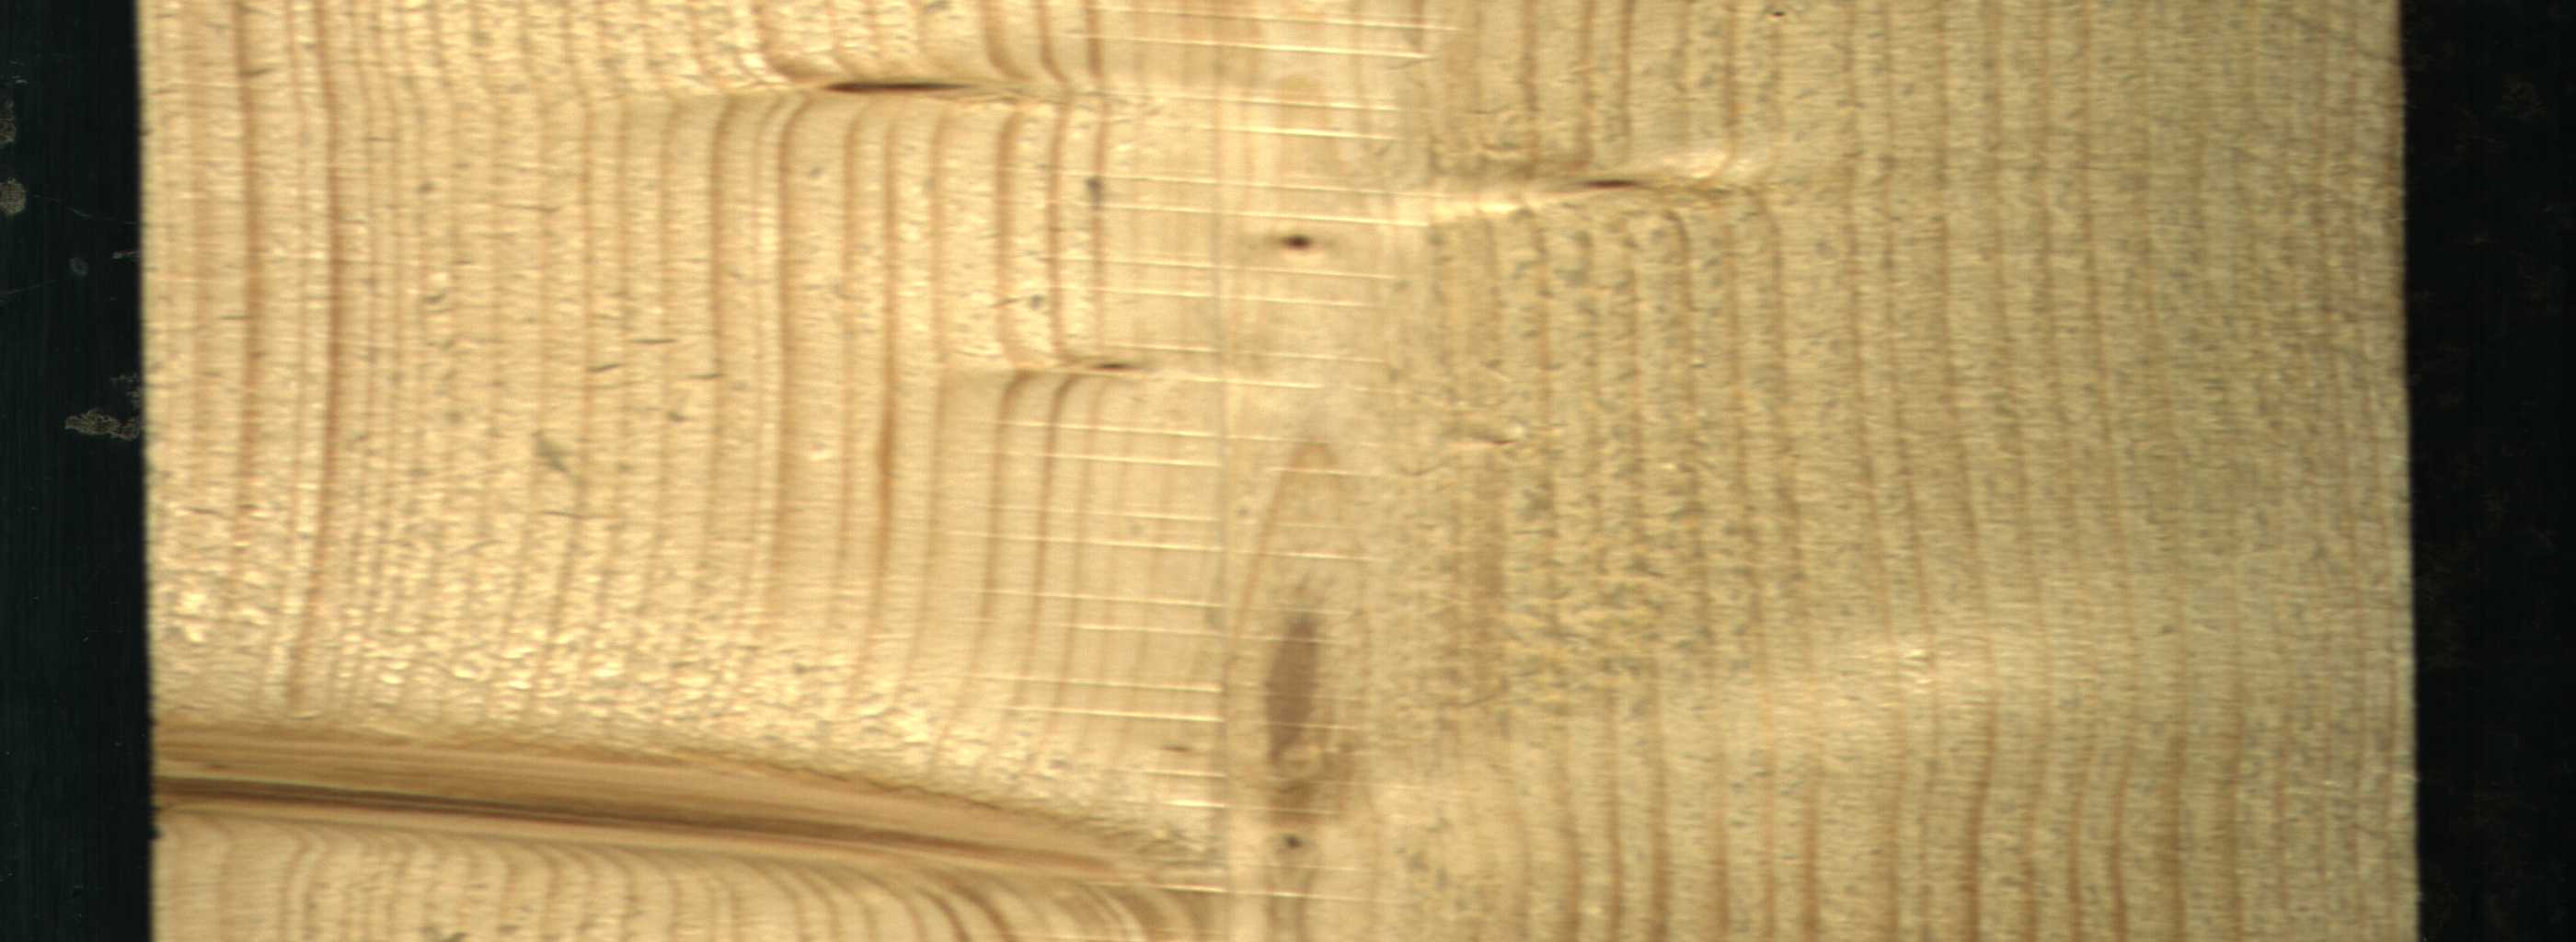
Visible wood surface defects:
Quartzity
Live_Knot
Live_Knot
Live_Knot
Live_Knot
Live_Knot